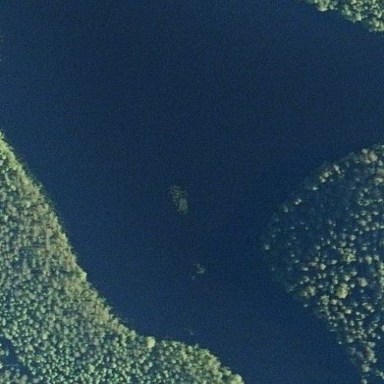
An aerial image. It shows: Peaceful pond surrounded by nature.